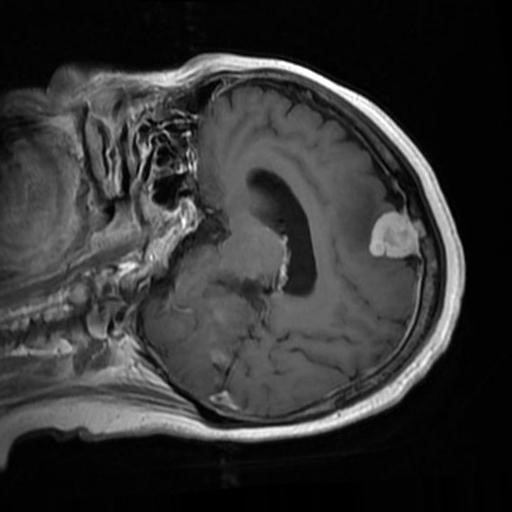
Label: brain_menin